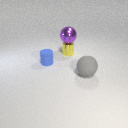
large purple metal sphere above small yellow metal cylinder